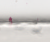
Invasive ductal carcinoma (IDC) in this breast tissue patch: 0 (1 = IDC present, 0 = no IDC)